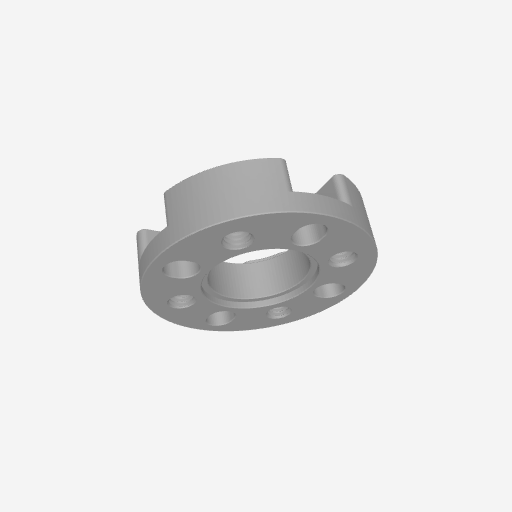
Part: CounterborePatternSpacer8